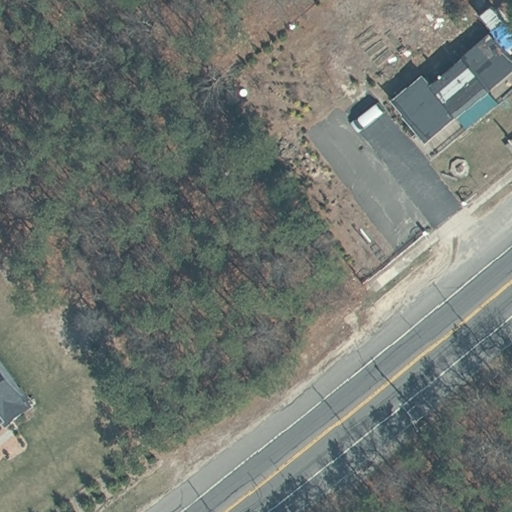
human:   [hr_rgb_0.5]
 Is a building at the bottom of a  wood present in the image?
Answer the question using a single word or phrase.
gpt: yes

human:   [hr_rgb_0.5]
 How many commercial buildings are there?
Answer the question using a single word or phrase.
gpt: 1

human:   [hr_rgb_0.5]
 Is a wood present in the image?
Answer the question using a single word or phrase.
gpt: yes

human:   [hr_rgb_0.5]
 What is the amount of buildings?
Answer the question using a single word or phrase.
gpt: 2

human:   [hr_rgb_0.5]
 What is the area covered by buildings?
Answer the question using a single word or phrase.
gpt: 301m2

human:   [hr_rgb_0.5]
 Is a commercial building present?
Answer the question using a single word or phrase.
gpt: yes

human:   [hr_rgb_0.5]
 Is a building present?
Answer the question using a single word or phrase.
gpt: yes

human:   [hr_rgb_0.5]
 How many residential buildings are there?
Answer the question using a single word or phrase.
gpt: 1

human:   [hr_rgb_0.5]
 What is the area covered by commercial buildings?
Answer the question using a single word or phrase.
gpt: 256m2

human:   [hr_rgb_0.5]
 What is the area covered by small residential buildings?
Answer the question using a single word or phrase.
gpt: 44m2

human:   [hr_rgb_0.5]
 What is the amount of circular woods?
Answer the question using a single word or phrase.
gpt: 0

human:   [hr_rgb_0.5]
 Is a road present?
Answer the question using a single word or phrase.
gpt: yes

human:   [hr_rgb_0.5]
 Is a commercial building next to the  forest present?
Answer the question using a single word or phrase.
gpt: yes

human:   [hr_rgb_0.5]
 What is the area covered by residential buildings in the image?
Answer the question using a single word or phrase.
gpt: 44m2

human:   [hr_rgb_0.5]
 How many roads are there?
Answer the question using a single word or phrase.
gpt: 1

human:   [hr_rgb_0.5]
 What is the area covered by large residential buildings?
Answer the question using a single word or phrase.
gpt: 0m2

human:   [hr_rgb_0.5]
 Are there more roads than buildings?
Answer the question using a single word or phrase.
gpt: no

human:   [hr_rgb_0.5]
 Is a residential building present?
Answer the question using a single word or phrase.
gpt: yes

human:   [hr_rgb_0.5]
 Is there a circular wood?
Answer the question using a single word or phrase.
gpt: no

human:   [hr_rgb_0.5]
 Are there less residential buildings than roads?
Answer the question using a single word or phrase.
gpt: no

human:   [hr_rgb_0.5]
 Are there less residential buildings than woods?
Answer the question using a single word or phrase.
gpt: yes

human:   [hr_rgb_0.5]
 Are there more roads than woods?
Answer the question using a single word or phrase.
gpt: no

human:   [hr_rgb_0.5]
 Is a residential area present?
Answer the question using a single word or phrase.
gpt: yes

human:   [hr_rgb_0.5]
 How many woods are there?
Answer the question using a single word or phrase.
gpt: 2

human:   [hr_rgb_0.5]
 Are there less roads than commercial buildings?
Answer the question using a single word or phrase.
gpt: no

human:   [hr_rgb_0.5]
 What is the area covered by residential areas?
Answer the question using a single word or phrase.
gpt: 10656m2

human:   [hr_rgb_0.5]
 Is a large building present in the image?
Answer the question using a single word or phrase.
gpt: no

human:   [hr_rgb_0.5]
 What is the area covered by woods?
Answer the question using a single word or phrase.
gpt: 11939m2

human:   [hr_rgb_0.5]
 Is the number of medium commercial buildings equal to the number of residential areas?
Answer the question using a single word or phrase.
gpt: yes

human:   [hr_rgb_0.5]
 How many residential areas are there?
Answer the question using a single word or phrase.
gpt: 1

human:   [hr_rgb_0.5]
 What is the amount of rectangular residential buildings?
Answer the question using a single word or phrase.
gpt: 1

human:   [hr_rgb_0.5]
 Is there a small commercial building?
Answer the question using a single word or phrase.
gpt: no

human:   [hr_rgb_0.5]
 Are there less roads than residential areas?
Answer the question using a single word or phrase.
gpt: no

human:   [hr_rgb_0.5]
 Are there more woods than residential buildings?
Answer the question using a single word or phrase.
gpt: yes

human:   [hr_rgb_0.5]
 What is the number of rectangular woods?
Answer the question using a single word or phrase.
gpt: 2

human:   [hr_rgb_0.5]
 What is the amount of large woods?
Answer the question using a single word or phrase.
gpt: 2

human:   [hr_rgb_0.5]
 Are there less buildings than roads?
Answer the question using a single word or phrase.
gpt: no

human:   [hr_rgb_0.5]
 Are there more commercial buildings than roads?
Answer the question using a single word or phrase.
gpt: no

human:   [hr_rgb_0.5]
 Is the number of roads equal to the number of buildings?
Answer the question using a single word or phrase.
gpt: no

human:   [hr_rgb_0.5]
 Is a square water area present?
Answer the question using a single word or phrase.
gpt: no

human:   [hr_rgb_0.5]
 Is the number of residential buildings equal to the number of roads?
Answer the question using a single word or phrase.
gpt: yes

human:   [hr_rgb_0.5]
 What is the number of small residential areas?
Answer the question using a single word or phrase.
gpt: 0

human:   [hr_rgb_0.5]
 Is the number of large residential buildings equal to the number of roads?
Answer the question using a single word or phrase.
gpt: no

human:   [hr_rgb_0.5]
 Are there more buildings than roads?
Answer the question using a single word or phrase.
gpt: yes

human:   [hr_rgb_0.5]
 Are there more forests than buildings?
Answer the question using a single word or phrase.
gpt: no

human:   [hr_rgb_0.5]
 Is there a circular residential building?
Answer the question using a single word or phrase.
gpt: no

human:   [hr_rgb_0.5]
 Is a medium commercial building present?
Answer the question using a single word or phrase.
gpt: yes

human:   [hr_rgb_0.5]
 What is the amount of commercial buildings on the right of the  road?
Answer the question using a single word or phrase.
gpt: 1

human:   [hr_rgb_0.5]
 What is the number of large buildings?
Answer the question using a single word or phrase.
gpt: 0

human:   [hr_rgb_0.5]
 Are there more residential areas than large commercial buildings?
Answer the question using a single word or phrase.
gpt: yes

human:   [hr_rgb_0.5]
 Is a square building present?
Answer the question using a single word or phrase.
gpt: no

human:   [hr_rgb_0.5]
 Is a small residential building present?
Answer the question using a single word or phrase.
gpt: yes

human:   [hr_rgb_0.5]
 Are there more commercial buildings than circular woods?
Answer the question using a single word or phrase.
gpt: yes

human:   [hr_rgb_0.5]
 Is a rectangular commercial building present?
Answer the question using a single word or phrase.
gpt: no

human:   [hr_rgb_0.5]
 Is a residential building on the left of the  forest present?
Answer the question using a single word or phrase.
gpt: no

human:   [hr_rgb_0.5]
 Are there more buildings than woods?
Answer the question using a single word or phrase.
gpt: no

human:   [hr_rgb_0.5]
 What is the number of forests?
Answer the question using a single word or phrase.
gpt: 1

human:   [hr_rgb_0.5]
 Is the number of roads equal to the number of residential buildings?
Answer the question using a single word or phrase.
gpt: yes

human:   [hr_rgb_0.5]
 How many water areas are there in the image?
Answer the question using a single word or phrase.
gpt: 0

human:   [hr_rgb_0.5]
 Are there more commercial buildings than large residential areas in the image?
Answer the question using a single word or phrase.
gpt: no

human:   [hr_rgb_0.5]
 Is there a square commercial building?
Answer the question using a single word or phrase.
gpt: no

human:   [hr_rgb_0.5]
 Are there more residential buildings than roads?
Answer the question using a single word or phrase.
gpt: no

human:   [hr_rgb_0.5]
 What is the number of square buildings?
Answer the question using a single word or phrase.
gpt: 0

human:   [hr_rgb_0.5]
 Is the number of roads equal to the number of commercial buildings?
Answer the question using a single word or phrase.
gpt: yes